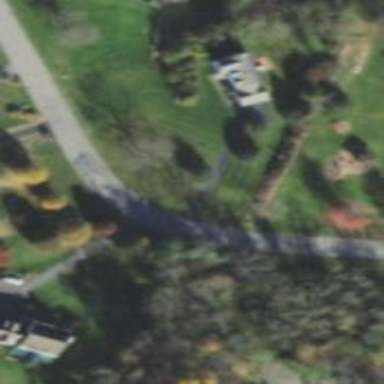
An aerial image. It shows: Residential road.